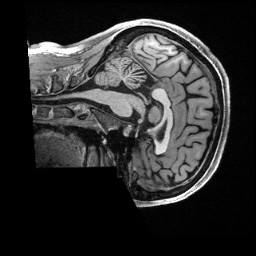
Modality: T1w
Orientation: sagittal
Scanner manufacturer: siemens
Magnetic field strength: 3 T
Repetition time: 2.5 s
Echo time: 0.00231 s